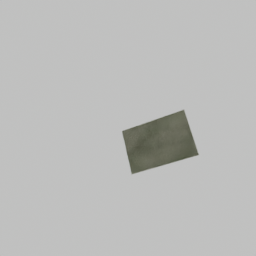
Label: decoration